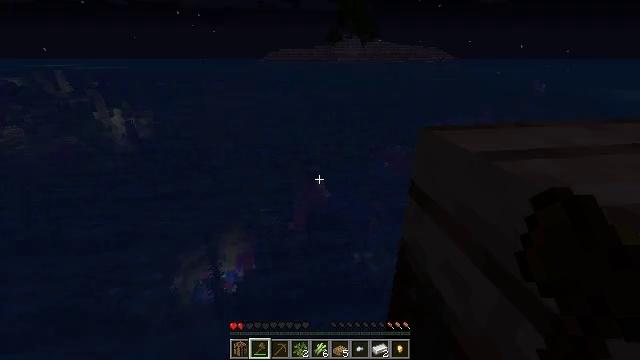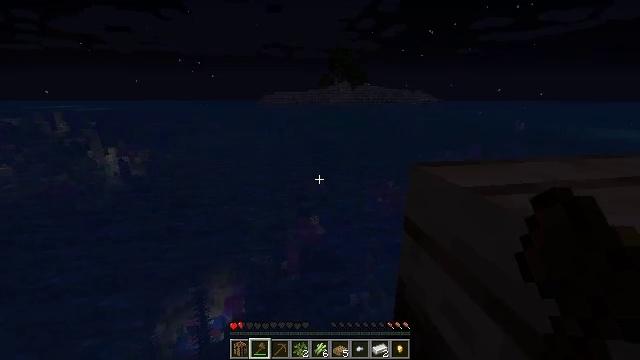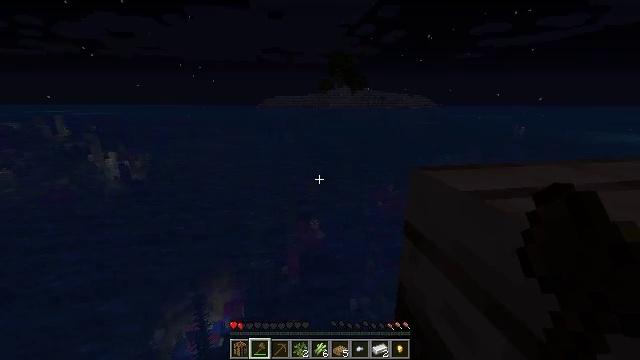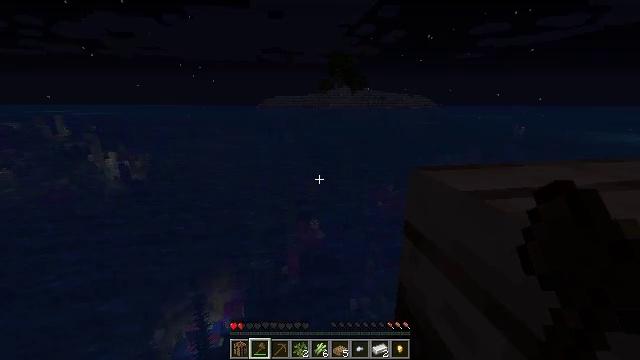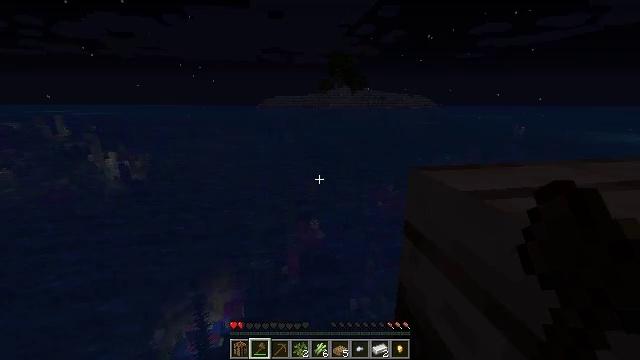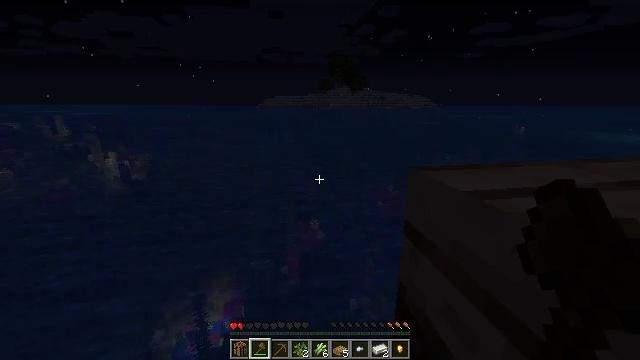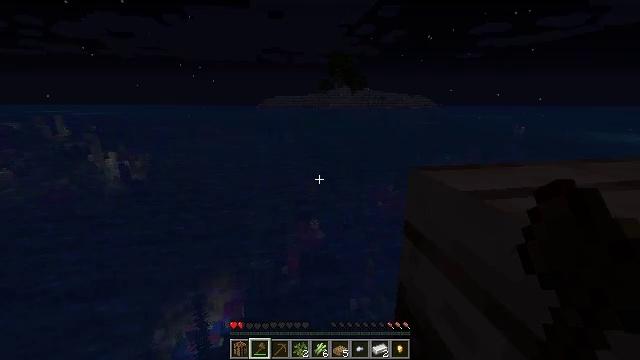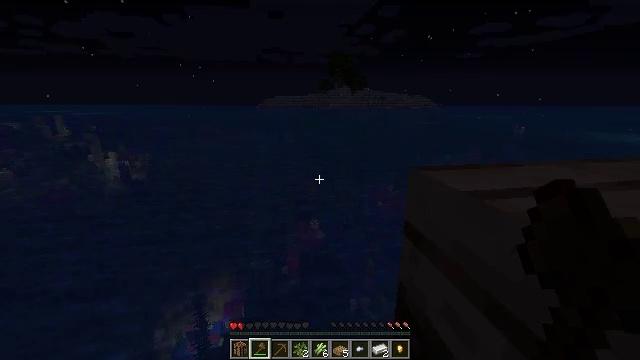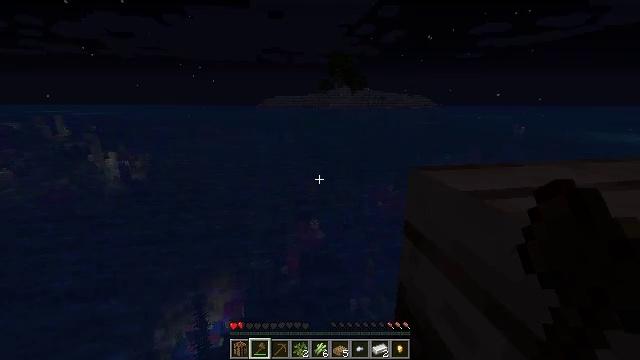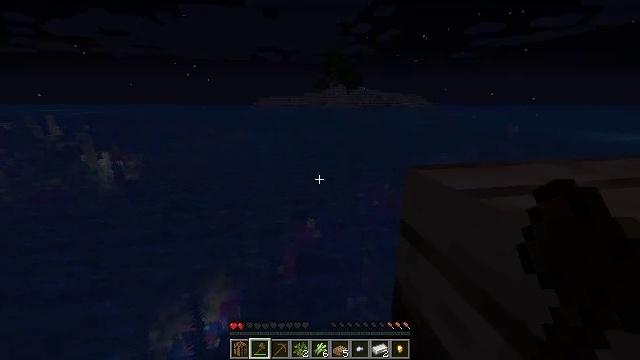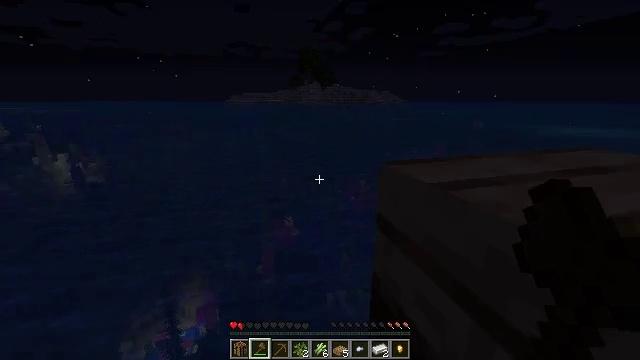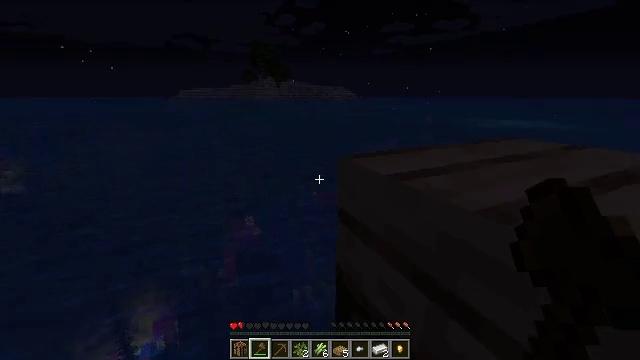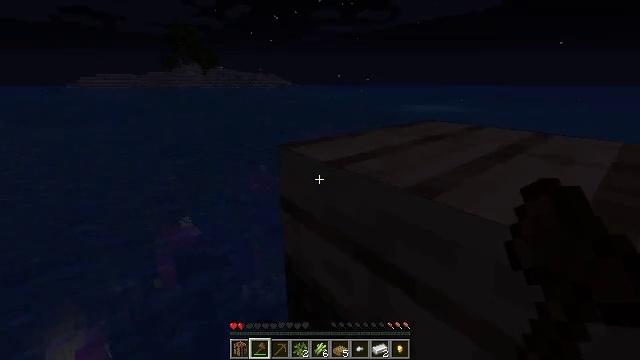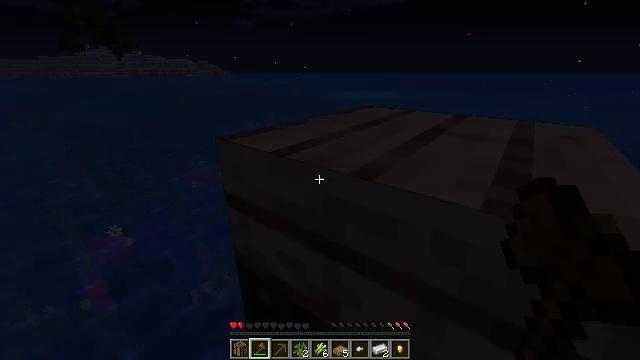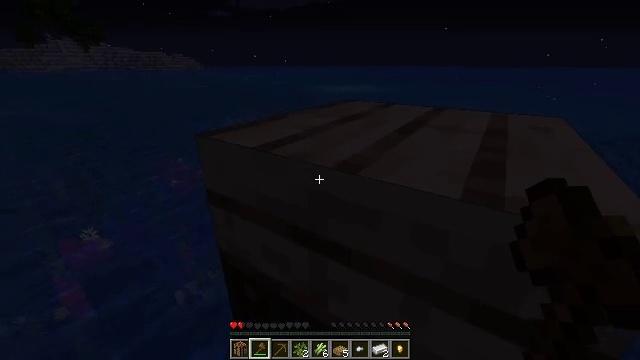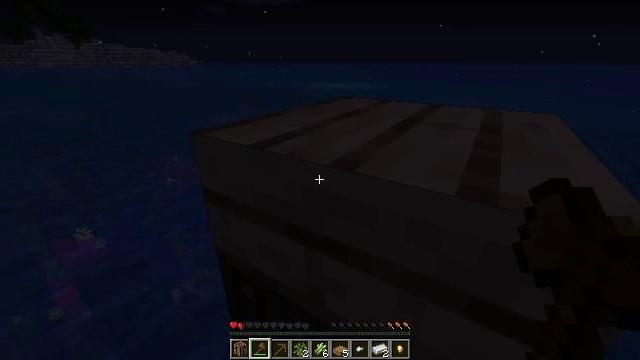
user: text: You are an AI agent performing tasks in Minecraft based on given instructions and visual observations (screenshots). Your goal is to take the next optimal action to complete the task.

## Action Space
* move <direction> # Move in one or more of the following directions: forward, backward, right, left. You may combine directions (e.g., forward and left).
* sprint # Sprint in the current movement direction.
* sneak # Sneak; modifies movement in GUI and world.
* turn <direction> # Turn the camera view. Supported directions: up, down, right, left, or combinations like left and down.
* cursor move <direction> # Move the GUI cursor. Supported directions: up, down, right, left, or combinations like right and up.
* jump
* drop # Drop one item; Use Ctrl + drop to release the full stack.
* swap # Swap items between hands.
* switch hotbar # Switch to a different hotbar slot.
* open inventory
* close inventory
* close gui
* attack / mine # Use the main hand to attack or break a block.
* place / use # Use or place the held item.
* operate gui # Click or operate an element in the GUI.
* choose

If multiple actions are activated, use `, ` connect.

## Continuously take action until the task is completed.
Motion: motion action
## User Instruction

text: Mine the spruce slab.
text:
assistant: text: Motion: turn right and up
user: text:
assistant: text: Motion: no_op
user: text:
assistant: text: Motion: no_op
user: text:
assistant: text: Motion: no_op
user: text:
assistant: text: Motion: no_op
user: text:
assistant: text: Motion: no_op
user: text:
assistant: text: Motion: no_op
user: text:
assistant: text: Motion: no_op
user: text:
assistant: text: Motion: no_op
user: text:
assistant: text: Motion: turn right
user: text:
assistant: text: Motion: turn right
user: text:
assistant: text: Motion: turn right and down
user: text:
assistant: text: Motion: turn right and down
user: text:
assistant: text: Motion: turn right and down
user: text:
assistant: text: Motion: no_op
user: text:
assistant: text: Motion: no_op
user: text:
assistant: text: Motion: no_op
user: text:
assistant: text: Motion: no_op
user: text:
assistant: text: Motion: no_op
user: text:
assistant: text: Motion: no_op
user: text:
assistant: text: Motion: no_op
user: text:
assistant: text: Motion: no_op
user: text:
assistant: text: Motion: no_op
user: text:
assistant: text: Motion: turn left and down
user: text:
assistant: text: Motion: turn left and down
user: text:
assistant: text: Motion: turn left and down
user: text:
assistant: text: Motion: turn left and down
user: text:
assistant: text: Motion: turn left and down
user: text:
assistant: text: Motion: turn left and down
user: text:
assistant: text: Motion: no_op